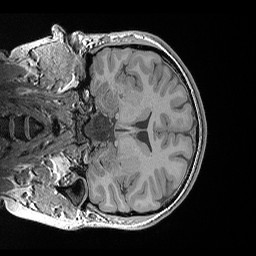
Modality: T1w
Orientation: coronal
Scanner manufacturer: siemens
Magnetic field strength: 3 T
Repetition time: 0.02 s
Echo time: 0.00492 s